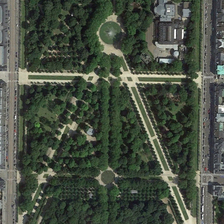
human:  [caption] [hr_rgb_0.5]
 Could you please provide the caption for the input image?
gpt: the square is surrounded by busy roads .

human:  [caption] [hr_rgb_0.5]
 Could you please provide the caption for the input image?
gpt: the square is triangular and a large number of trees are planted around it .

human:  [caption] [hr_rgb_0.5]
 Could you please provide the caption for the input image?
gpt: the square is surrounded by busy roads .

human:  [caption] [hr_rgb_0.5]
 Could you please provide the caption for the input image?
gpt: the square is triangular and a large number of trees are planted around it .

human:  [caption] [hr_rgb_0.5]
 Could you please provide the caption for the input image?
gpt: the square is surrounded by busy roads .